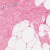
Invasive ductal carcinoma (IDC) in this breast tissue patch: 0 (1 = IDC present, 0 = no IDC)